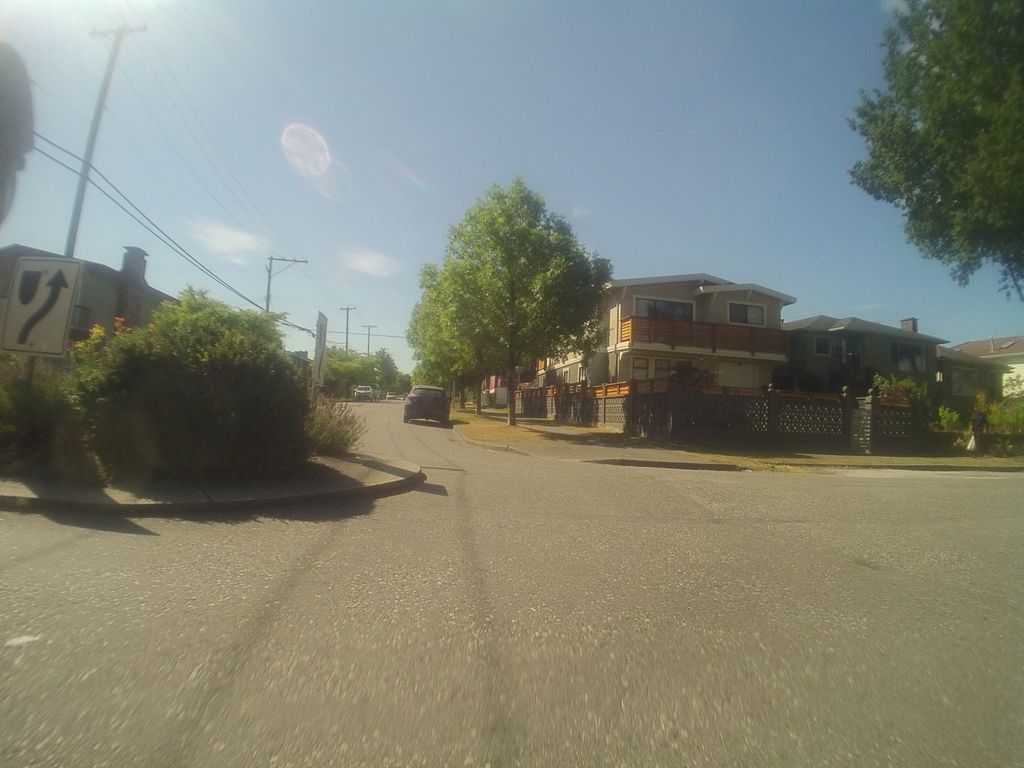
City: vancouver